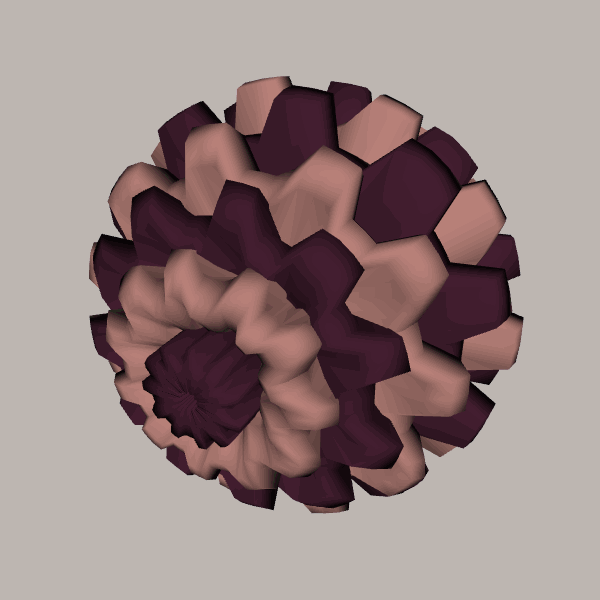
Background: light